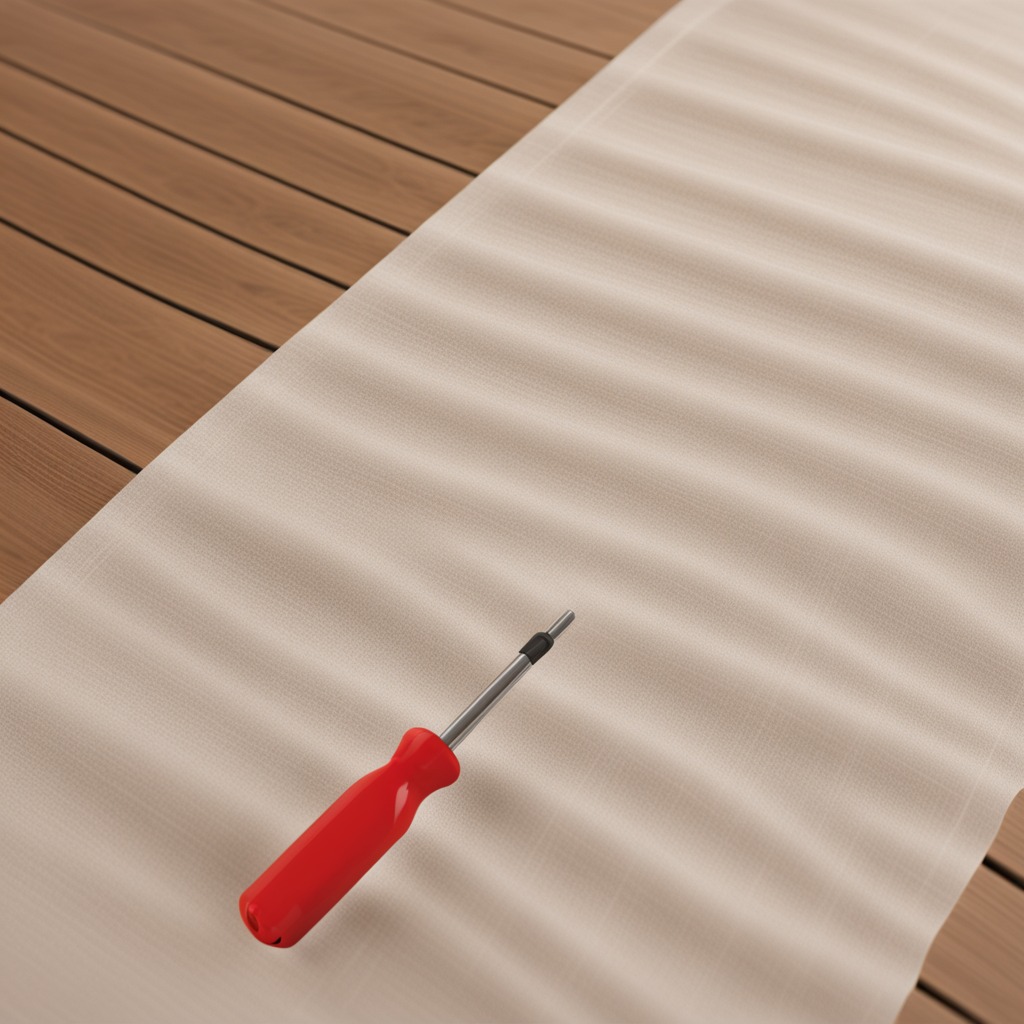
A screwdriver is lying on a wooden table in an outdoor workshop.